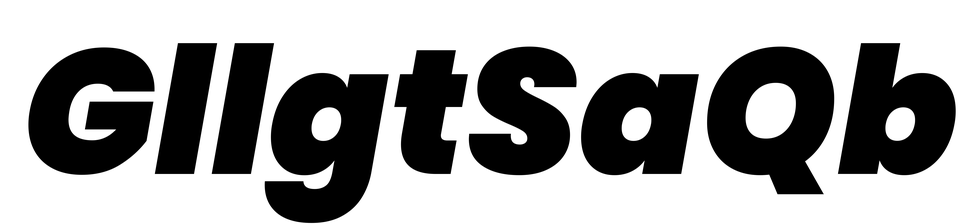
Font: Poppins-BlackItalic